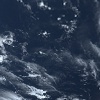
Label: water